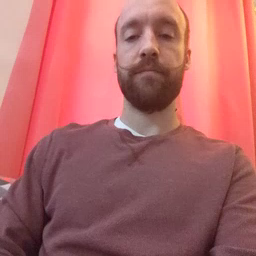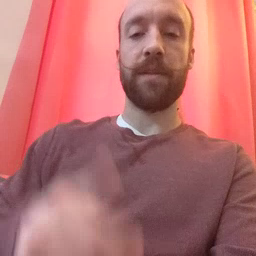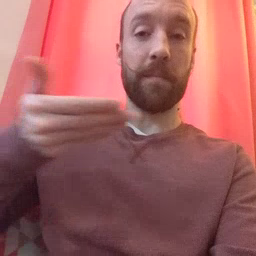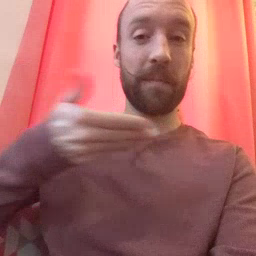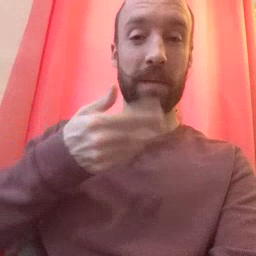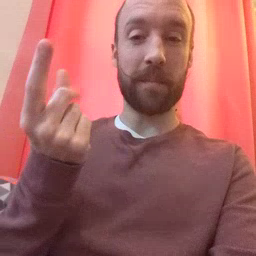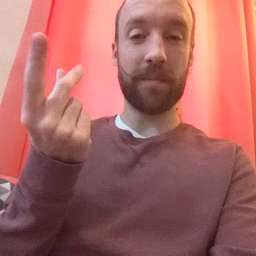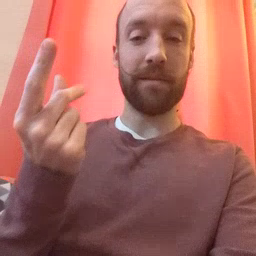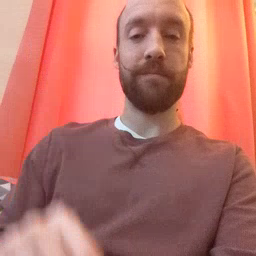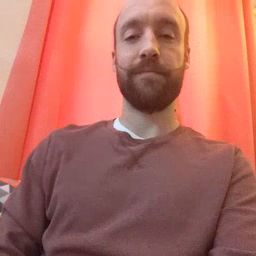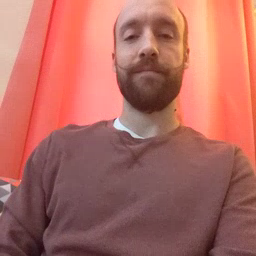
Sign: puppy